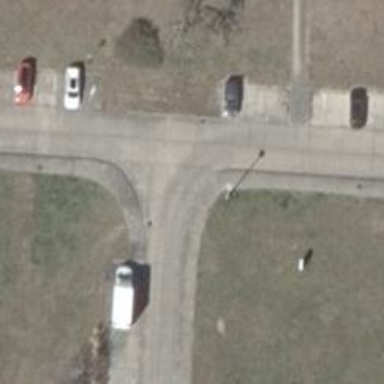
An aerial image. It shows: Paved residential road with perpendicular parking on the left side.